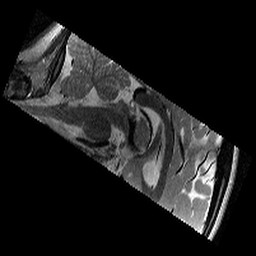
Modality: T2w
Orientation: sagittal
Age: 11
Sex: female
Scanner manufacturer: siemens
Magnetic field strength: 3 T
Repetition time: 9.23 s
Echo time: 0.067 s